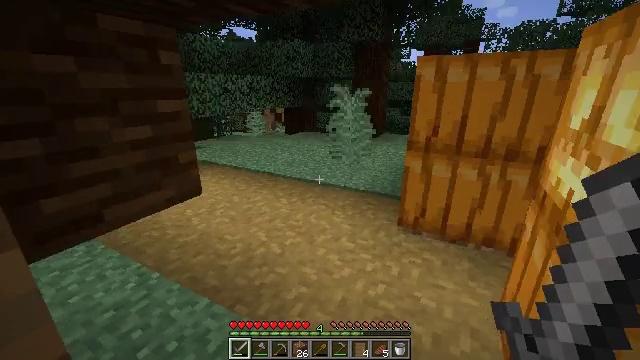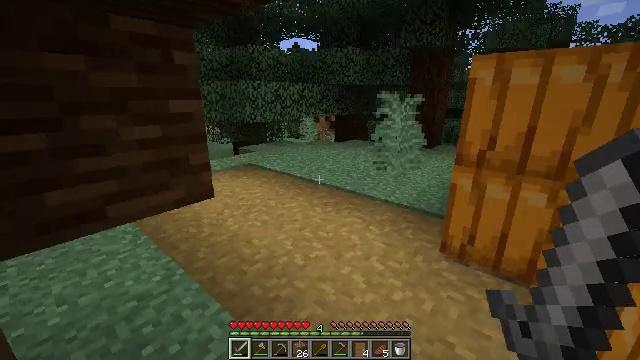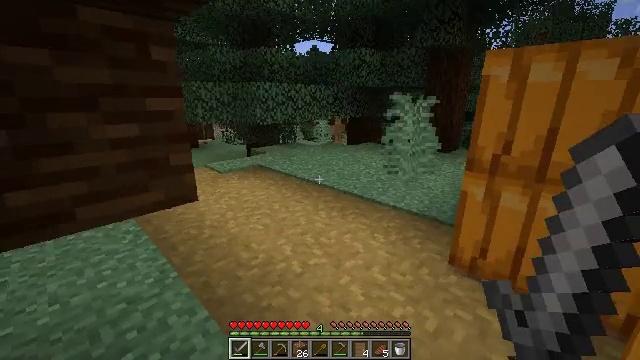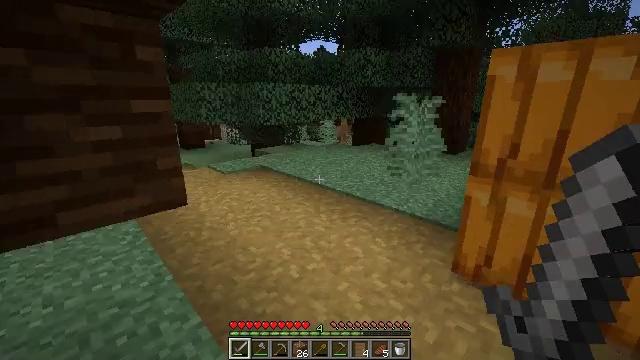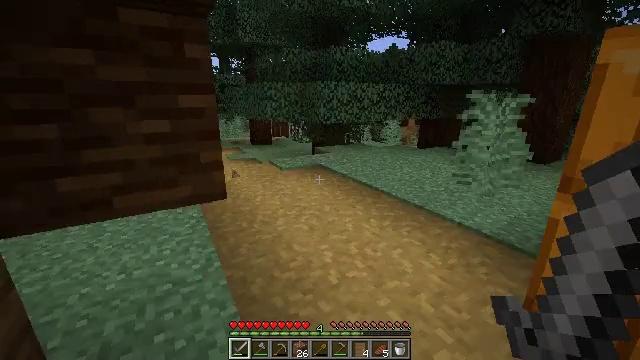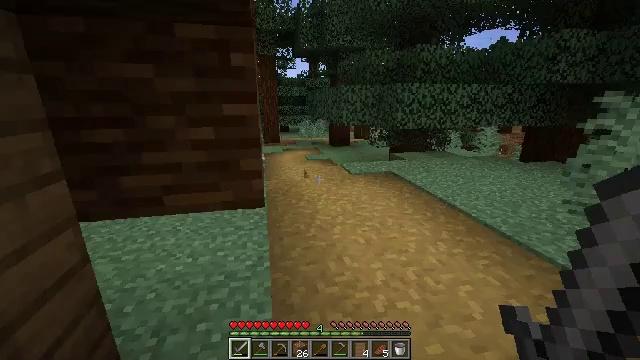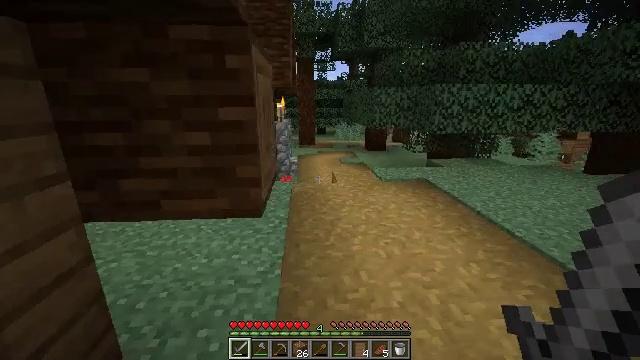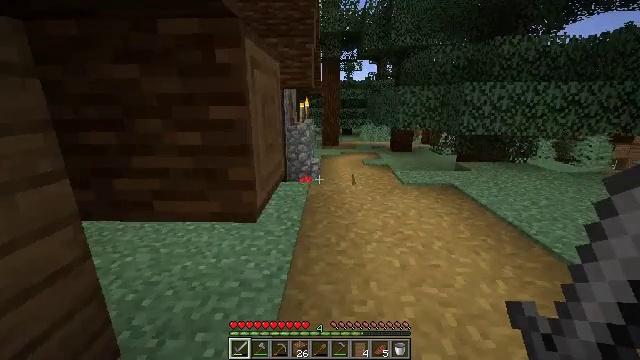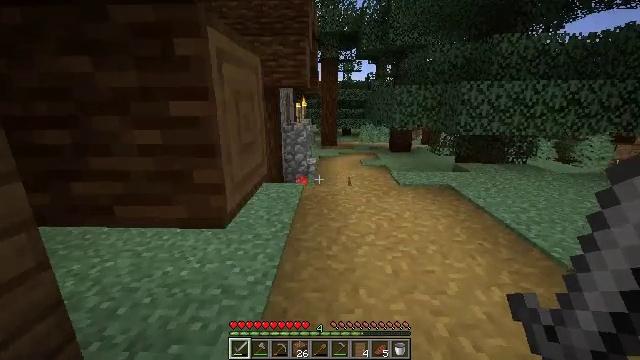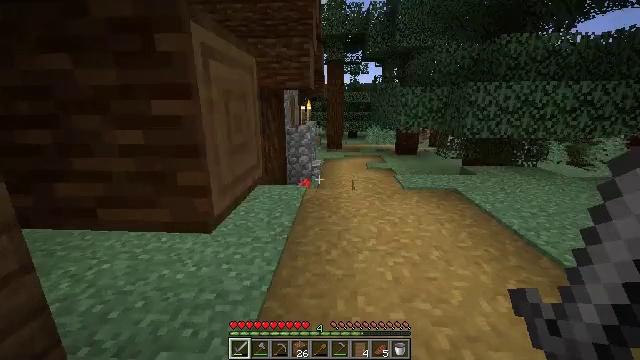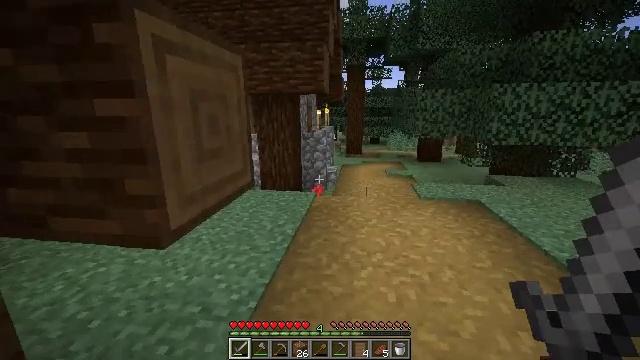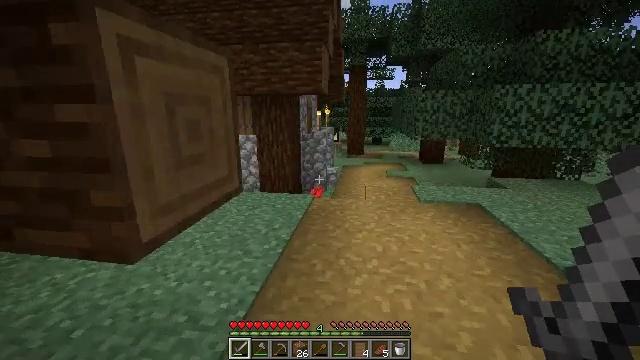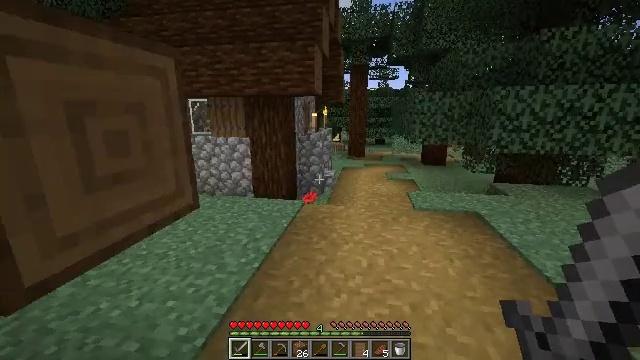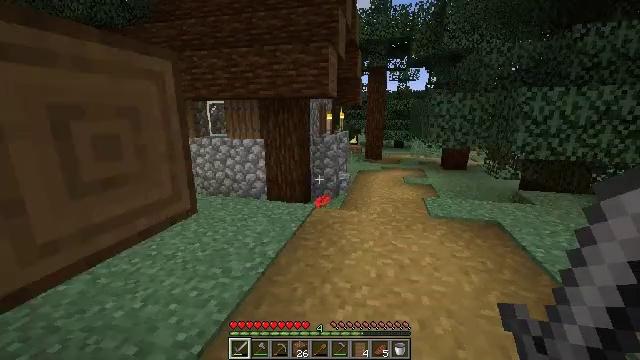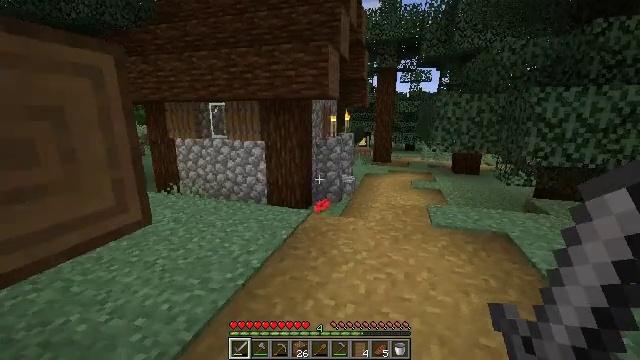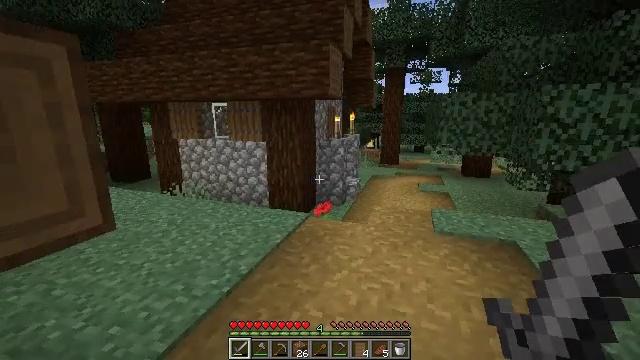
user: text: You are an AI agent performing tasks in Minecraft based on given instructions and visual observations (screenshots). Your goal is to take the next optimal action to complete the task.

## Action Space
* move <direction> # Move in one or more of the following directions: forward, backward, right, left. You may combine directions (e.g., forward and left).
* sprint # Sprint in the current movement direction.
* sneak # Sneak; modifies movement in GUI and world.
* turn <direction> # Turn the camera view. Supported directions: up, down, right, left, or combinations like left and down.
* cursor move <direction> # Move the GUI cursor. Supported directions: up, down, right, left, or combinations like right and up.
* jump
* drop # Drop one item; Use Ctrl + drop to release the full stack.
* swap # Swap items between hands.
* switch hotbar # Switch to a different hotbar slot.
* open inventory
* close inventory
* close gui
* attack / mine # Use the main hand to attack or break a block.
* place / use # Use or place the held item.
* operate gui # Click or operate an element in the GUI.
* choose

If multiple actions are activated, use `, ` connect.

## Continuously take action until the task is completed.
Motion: motion action
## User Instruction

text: Reclaim the spruce door from a structure.
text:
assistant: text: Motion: move forward and move right, turn left and up
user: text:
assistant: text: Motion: move forward and move right, turn left
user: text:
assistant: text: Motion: move forward and move right, turn left
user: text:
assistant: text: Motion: move forward and move right, turn left
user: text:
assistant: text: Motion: move forward and move right, turn left
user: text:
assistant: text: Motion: move forward and move right, turn left
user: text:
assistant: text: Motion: move forward and move right, turn left
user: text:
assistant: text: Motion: move forward and move right
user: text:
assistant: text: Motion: move forward and move right, turn left
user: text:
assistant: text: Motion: move forward and move right, turn left and up
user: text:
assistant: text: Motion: move forward and move right
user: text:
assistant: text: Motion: move forward and move right, turn left
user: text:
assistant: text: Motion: move forward and move right, turn left
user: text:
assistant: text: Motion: move forward and move right, turn left
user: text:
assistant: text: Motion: move forward and move right, turn left
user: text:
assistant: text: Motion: move forward and move right
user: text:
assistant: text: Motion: move forward and move right, turn left
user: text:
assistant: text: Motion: move forward and move right
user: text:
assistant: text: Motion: move forward and move right, turn left and down
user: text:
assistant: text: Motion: move forward and move right, turn left
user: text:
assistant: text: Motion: move forward and move right
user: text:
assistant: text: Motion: move forward and move right, turn left
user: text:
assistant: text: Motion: move forward and move right
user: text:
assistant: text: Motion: move forward and move right, turn left and up
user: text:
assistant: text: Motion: move forward, turn left
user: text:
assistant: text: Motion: move forward
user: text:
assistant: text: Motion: move forward
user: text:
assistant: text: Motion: move forward
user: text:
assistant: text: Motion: move forward
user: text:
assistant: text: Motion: move forward